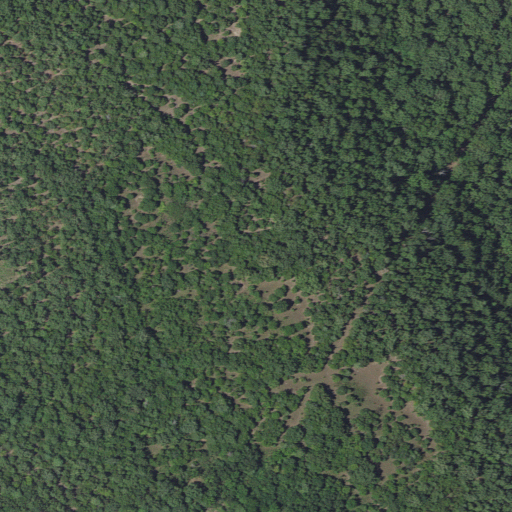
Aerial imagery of ridge(s) in Arkansas named Devils Backbone Ridge containing deciduous forest, mixed forest, and evergreen forest